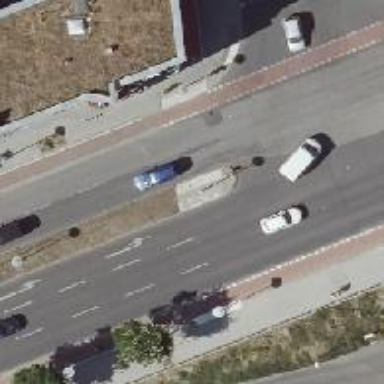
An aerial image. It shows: Uncontrolled footway crossing with pedestrian island.